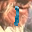
Label: 1